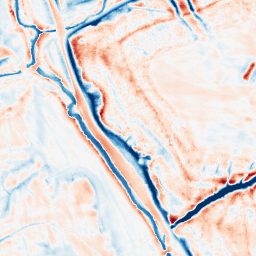
Category: edge_preserving
Decomposition family: bilateral
Decomposition parameters: d: 21
sigma_color: 100
sigma_space: 75
Upsampling method: bicubic
Upsampling parameters: scale: 4
Upsampling scale: 4